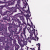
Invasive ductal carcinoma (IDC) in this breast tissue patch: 0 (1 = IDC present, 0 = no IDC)